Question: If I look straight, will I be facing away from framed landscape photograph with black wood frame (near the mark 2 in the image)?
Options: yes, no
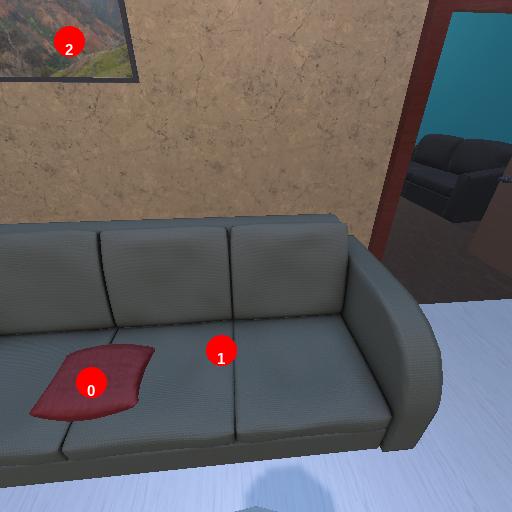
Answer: yes